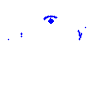
Particle: electron